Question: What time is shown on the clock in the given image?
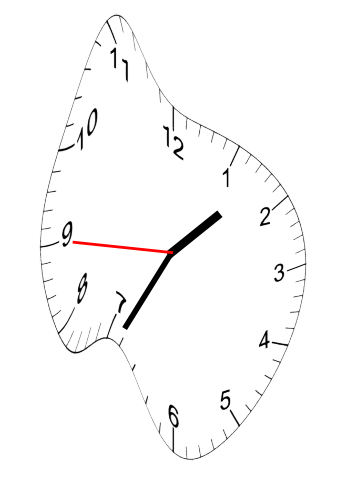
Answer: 01:34:45